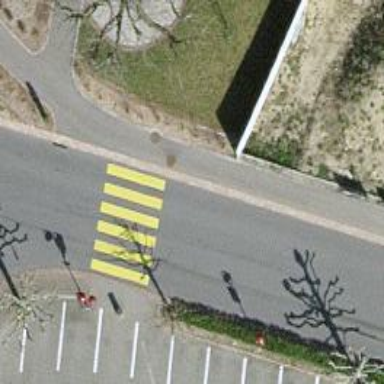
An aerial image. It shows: Marked road crossing.